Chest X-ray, PA view. Patient: 66 years old, sex M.
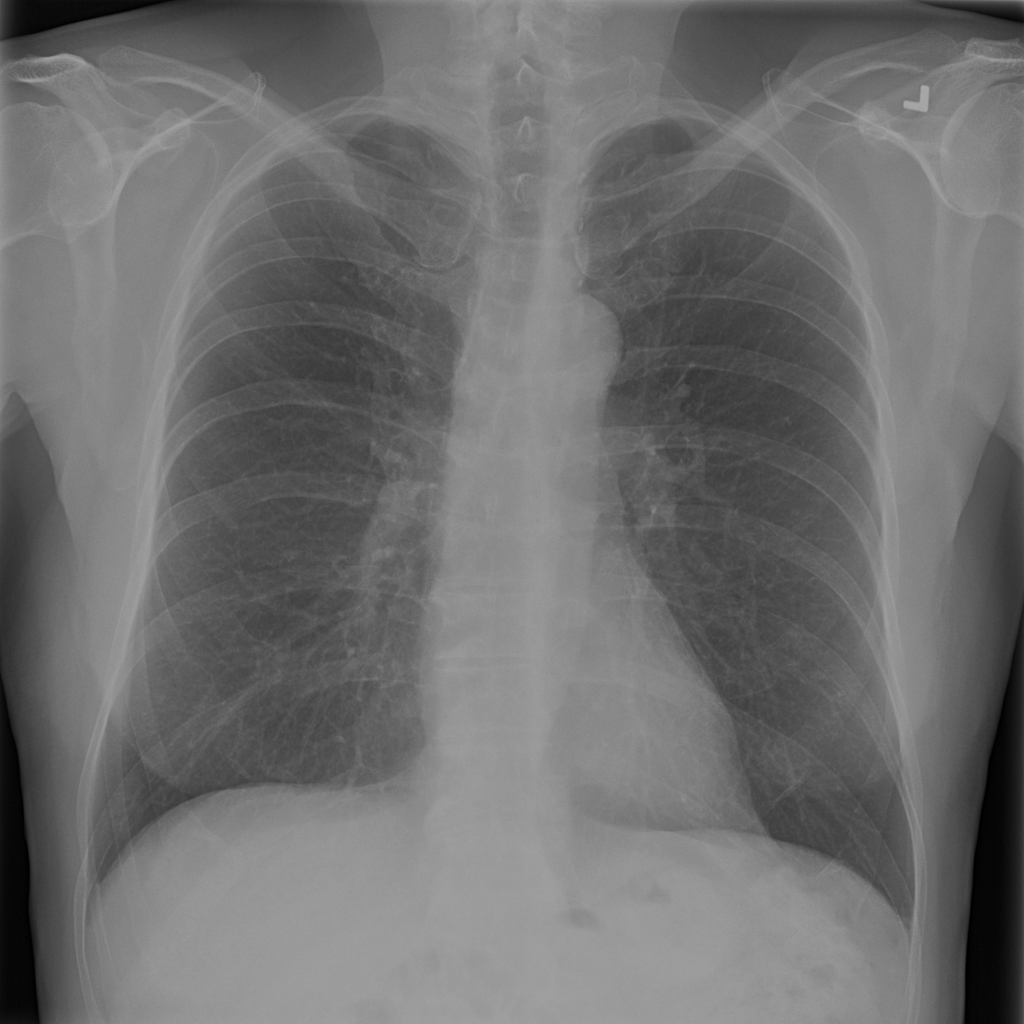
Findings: No Finding